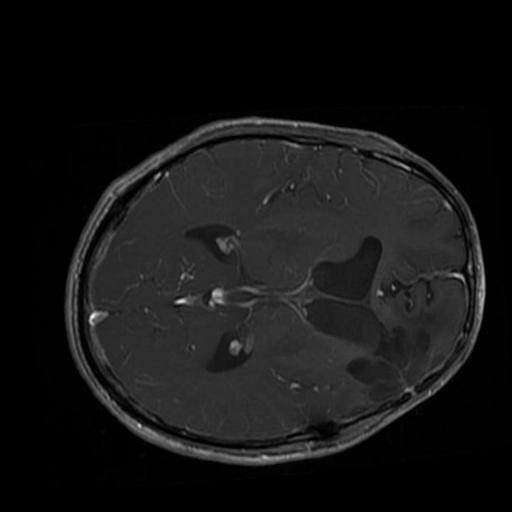
Label: brain_glioma